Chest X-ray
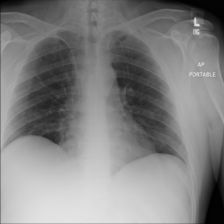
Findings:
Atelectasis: negative
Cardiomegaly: negative
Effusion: negative
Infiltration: negative
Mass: negative
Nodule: negative
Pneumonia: negative
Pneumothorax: negative
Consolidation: negative
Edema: negative
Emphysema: negative
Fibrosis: negative
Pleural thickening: negative
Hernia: negative